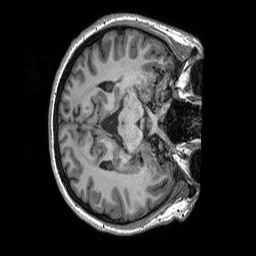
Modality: T1w
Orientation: axial
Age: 22
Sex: female
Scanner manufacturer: siemens
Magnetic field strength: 3 T
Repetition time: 2.3 s
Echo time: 0.00306 s